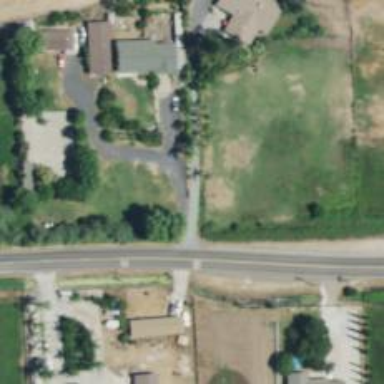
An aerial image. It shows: Driveway.